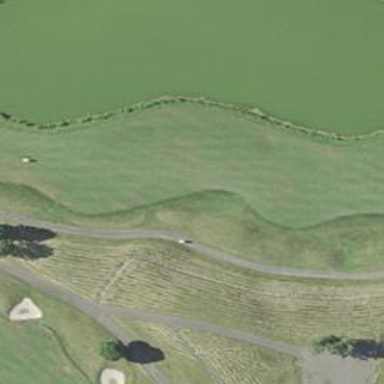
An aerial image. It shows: Golf cartpath that is also road path.